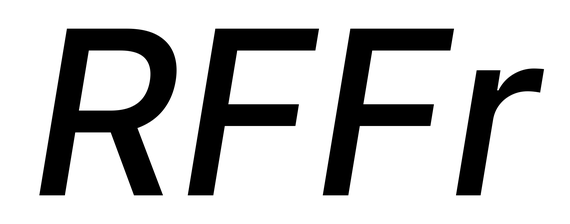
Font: Inter-Italic_Medium_Italic